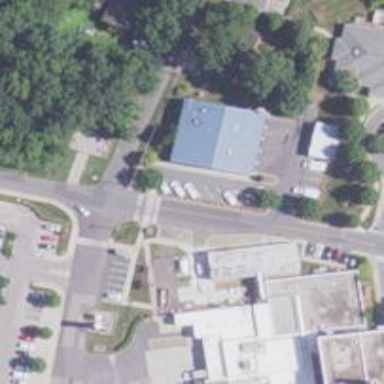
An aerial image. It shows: Ambulance station for emergencies.